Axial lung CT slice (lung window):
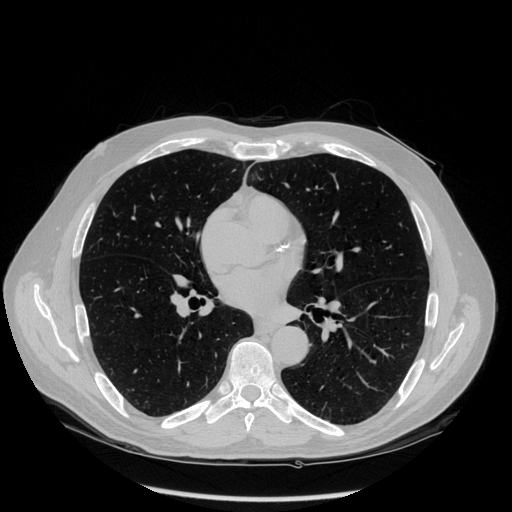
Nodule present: no